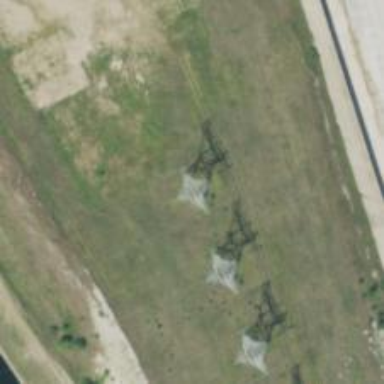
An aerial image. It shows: Lattice structure tower.